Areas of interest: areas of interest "Badminton Court"
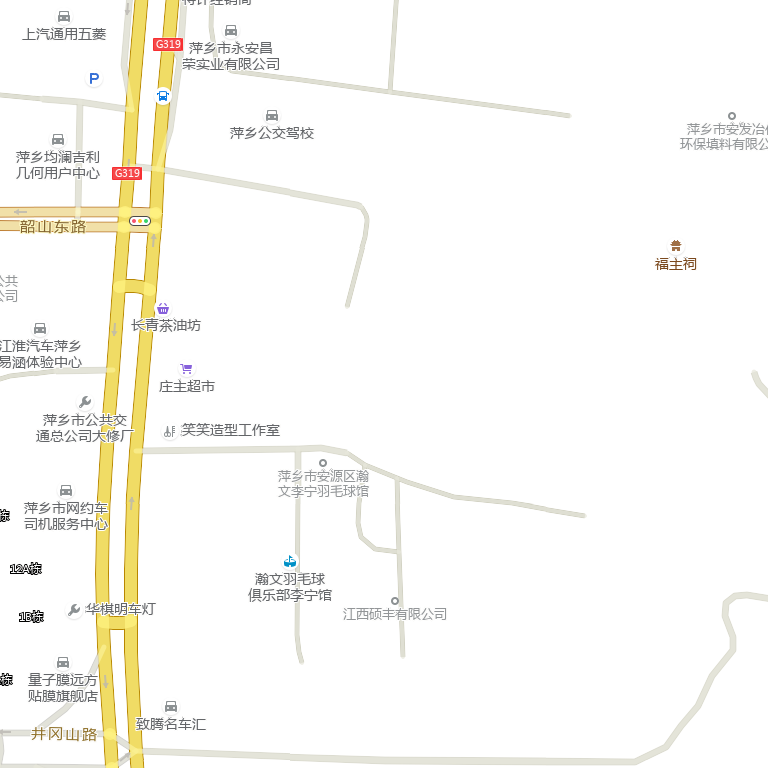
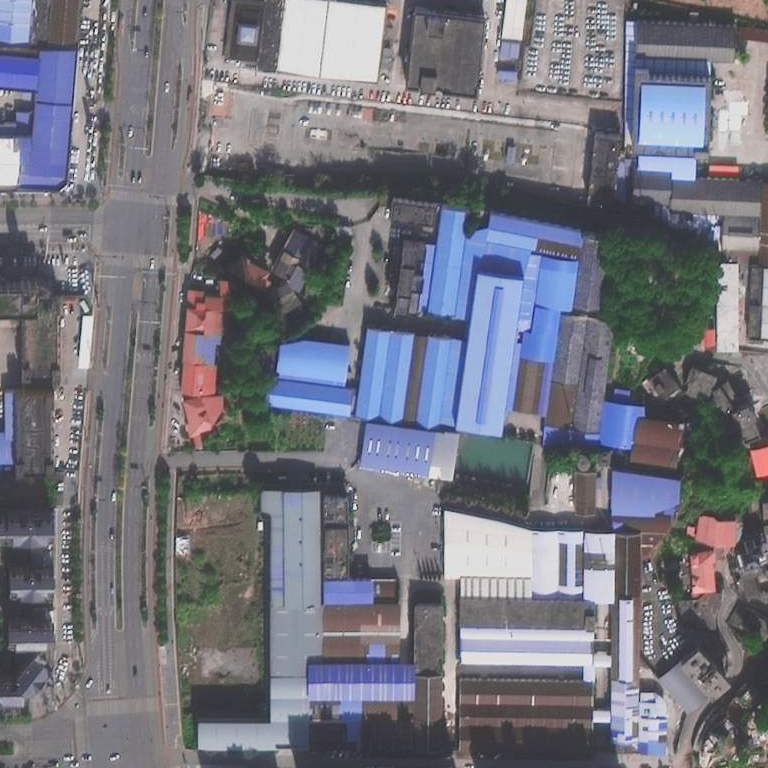